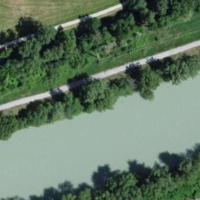
EUNIS habitat code: 15
Species observed at this site:
Corvus corone
Lanius collurio
Ptyonoprogne rupestris
Sylvia atricapilla
Ficedula hypoleuca
Columba palumbus